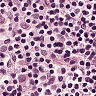
Metastatic tissue present: no